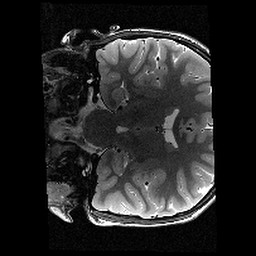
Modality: T2w
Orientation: coronal
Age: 13
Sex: female
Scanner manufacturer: siemens
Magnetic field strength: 3 T
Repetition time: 9.23 s
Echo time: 0.067 s